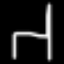
Label: chair